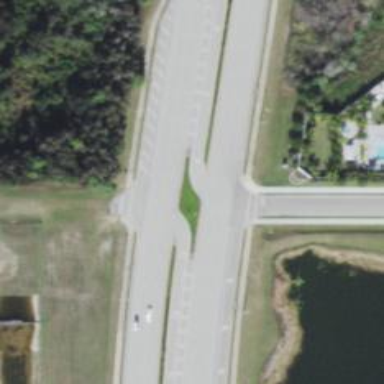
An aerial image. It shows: Secondary link road.